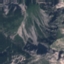
Land use / land cover class: HerbaceousVegetation